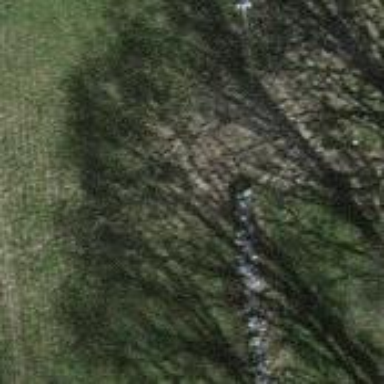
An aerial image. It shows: Dry stone wall barrier.